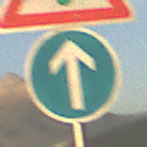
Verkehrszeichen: VorgeschriebeneFahrtrichtungGeradeaus
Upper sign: Lichtzeichenanlage
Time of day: SunriseSunset
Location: Outdoor (Nature)
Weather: PartlyCloudy
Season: NotSpecified
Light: Natural